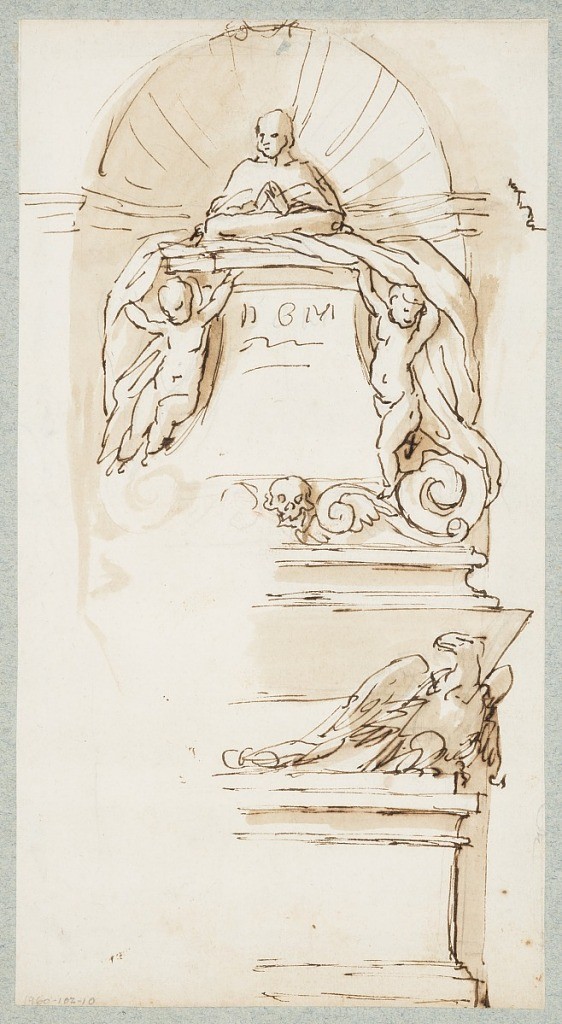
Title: A Tomb Monument (Incomplete Sketch)
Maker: Gilles-Marie Oppenord, French, 1672–1742
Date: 1692–99
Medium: Pencil, pen and brown ink with ink wash
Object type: Album page
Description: Vertical rectangle. A tomb monument within a niche consisting of a bust on a high socle flanked by putti holding up draperies. Below, the sarcophagus at the base of which sits an eagle.

One sheet of paper drawn on recto and verso, mounted onto an album page with window cutout to see verso.